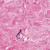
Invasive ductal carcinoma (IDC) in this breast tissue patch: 0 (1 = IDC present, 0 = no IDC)